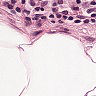
Metastatic tissue present: no